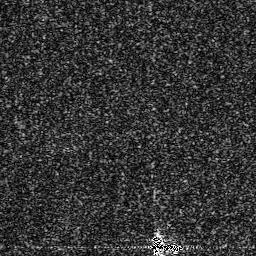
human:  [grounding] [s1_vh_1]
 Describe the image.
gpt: In the satellite image, there is  <ref>1 small ship </ref> <box>[[56, 94, 71, 98, 0]]</box> located at bottom.